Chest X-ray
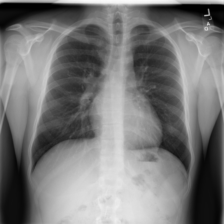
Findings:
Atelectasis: negative
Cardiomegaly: negative
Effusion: negative
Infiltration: negative
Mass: negative
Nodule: negative
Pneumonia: negative
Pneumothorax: negative
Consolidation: negative
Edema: negative
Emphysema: negative
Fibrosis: negative
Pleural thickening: negative
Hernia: negative